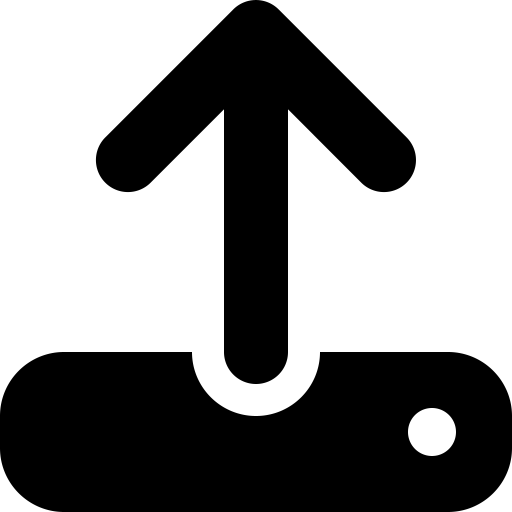
Tags: icon, FontAwesome, fa-icon, solid, upload